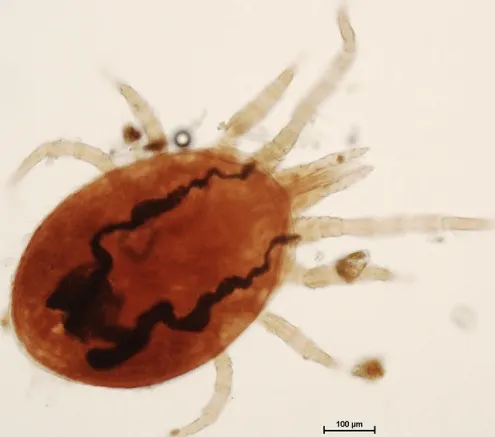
Adult tropical rat mite (Ornithonyssus bacoti) (Scale bar = 100 mum).
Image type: radiology (ct)